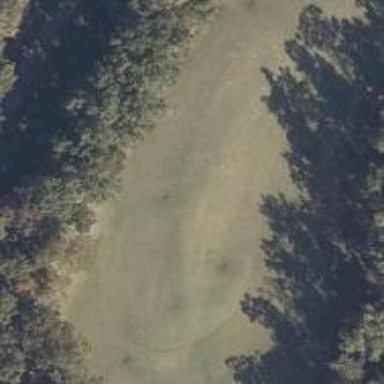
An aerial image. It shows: Golf hole.